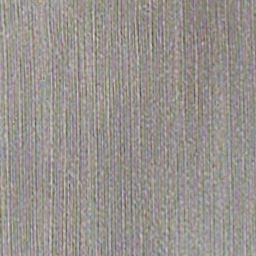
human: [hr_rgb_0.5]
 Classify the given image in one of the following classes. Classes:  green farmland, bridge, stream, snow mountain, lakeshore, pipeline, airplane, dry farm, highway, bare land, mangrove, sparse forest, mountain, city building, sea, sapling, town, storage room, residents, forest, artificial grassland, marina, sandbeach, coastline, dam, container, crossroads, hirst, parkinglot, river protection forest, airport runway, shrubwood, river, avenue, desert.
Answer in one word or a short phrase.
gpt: dry farm